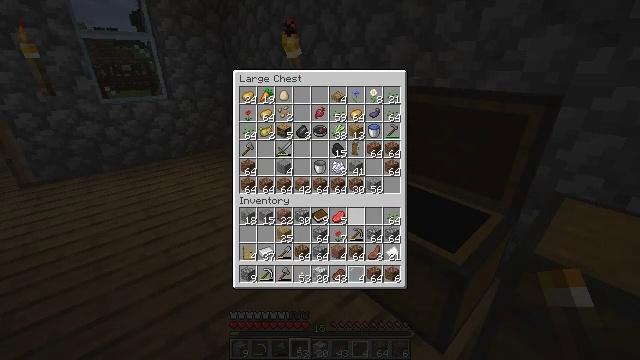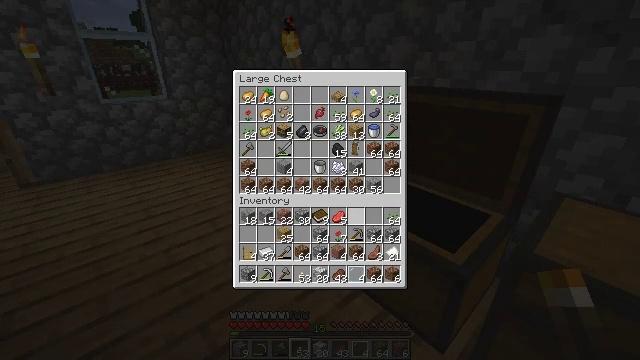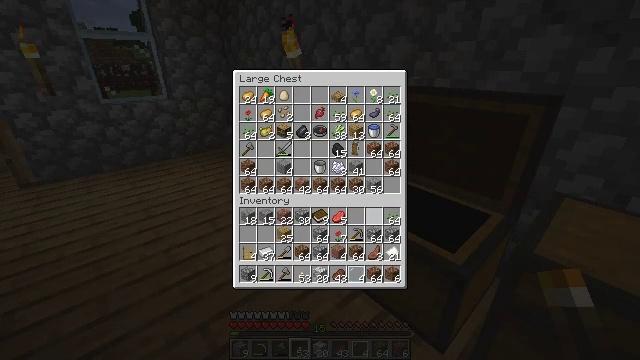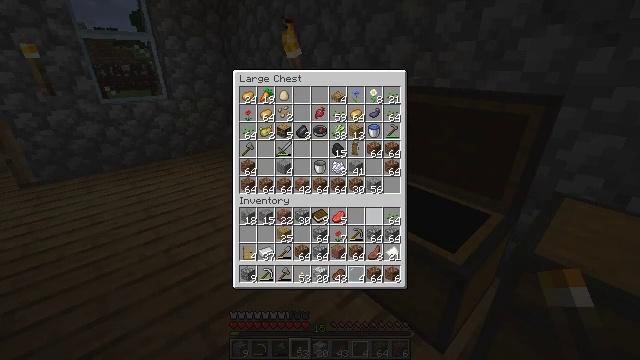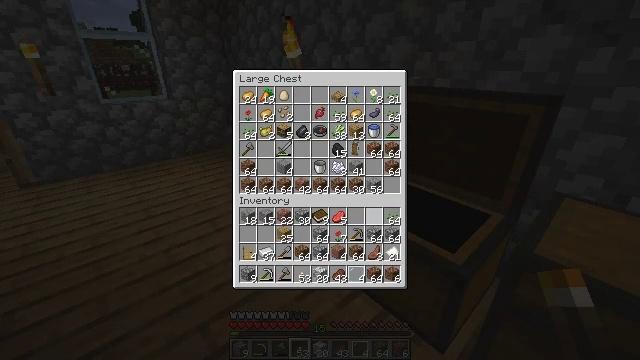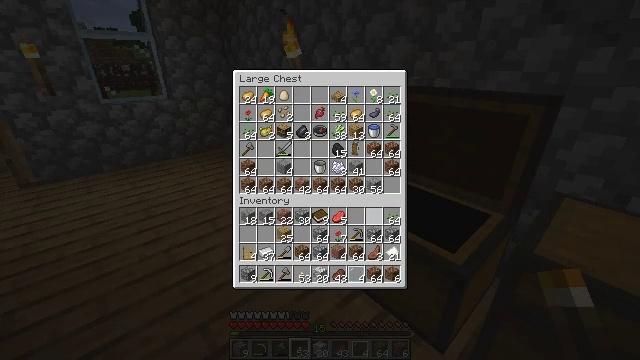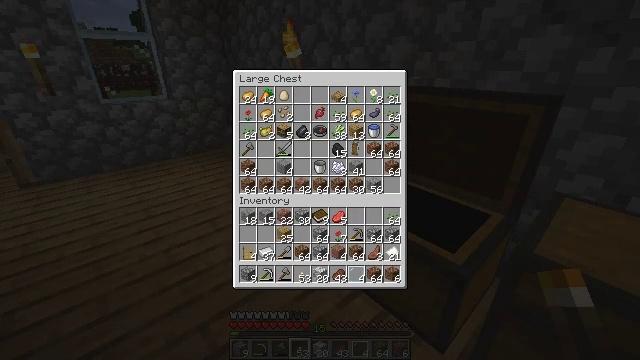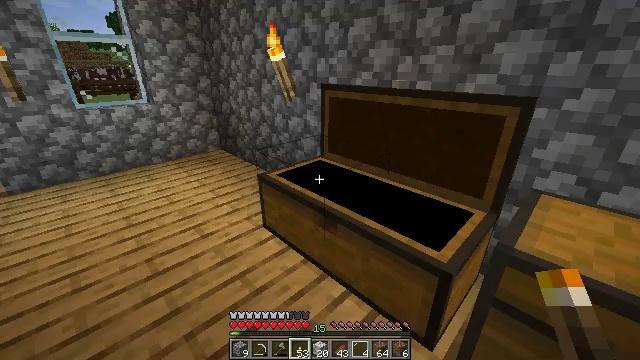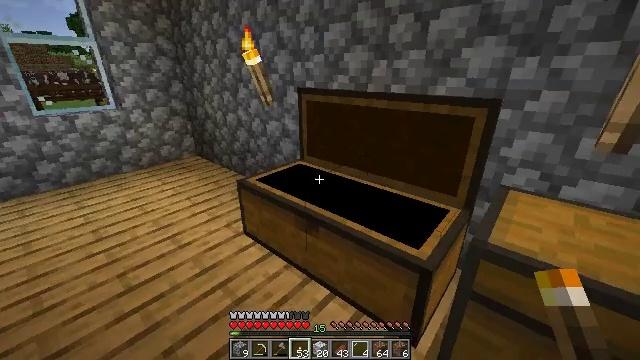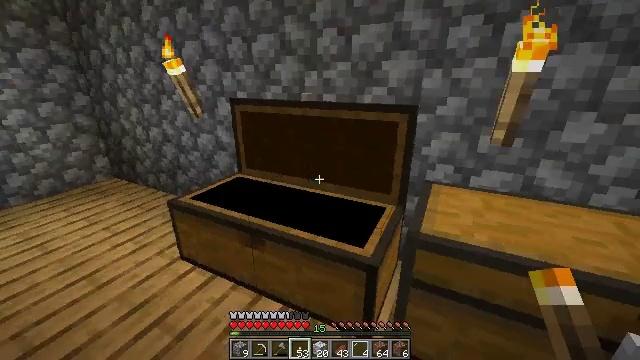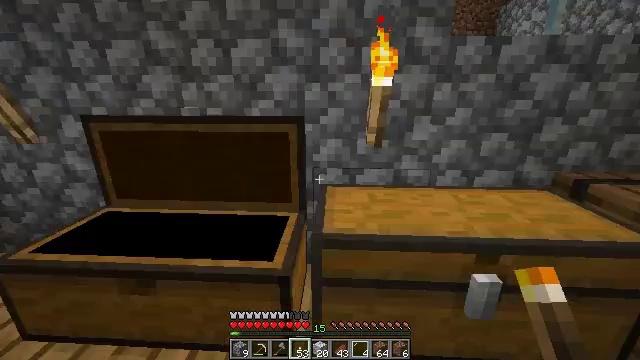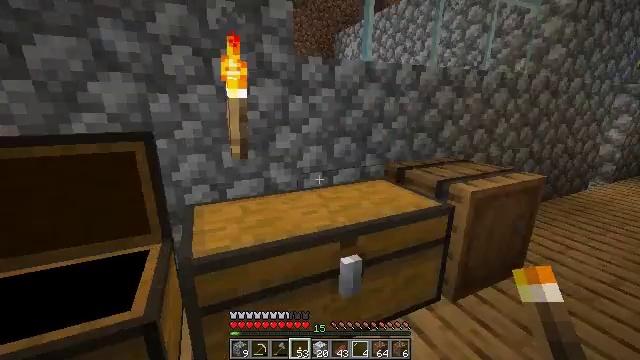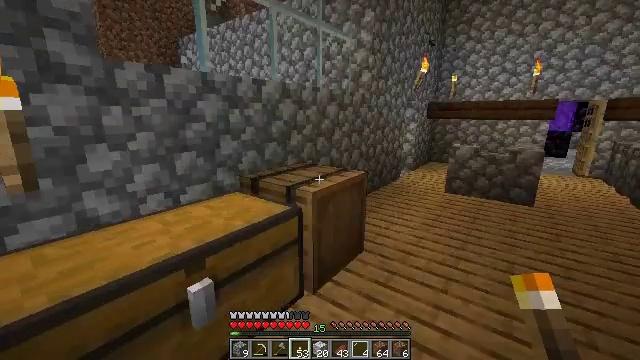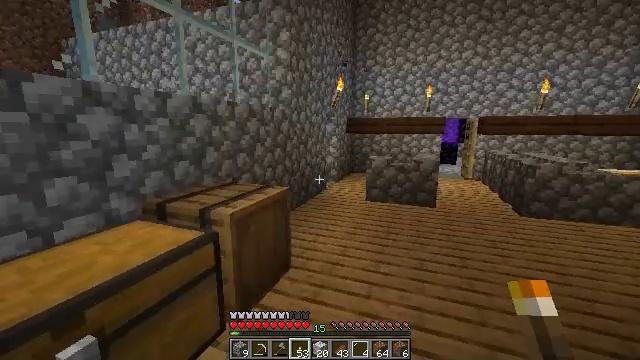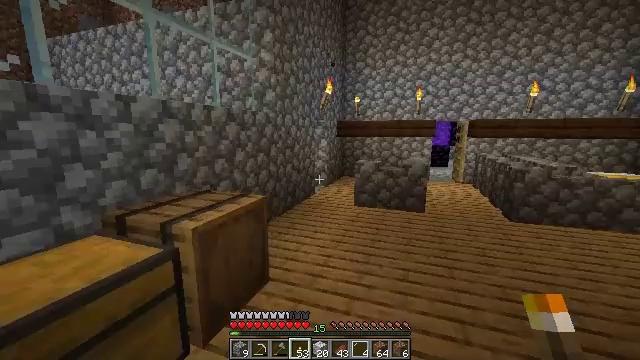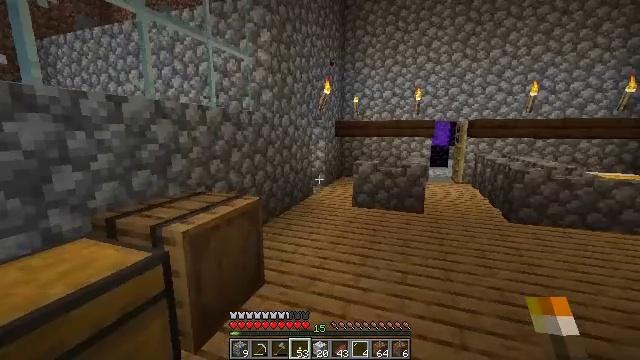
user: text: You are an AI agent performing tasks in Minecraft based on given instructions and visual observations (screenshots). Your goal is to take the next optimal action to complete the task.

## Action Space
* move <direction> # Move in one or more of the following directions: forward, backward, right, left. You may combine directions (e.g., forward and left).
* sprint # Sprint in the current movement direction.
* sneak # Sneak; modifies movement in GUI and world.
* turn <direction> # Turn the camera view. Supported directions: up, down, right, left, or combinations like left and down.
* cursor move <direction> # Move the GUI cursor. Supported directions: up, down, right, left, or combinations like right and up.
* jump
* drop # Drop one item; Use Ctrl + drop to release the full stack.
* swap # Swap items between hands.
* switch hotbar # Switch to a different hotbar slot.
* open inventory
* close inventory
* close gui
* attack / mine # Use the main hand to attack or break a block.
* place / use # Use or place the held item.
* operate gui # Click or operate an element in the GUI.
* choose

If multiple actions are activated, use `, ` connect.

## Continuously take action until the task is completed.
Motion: motion action
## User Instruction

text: Craft a bookshelf.
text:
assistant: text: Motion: no_op
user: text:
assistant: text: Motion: no_op
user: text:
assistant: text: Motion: no_op
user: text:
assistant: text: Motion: no_op
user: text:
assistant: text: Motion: no_op
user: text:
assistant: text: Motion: cursor move right and up
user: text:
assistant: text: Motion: cursor move right
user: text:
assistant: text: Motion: turn right, close gui
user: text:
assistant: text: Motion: turn right and up
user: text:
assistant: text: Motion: turn right and up
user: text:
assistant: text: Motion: move right, turn right and up
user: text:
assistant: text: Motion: move right, turn right and up
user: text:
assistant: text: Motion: move forward and move right, turn right and up
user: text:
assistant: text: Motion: move forward and move right, turn right
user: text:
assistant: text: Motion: move forward and move right
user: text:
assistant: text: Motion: move forward and move right
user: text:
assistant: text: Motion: move forward and move right
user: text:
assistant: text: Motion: move forward and move right
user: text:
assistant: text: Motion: move forward, sprint
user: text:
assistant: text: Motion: move forward, sprint
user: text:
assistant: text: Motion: move forward, sprint
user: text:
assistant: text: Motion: move forward, sprint, turn left and down
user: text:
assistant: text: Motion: move forward, sprint, turn left and down
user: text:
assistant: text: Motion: move forward, sprint
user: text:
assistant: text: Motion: move forward, sprint
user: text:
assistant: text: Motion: move forward, sprint
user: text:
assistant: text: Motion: move forward, sprint
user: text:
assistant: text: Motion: move forward, sprint
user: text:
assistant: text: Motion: move forward, sprint
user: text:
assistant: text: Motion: move forward, sprint